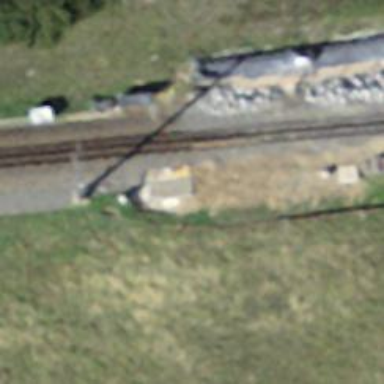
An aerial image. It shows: Railway switch.